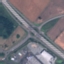
Land use / land cover class: Highway